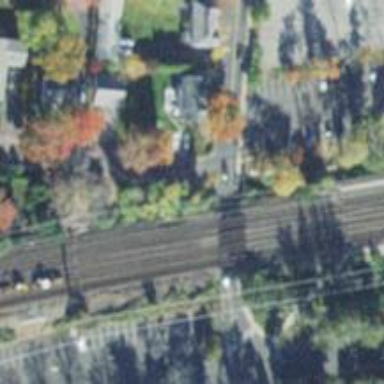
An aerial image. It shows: Bridge over electrified railway with contact lines.